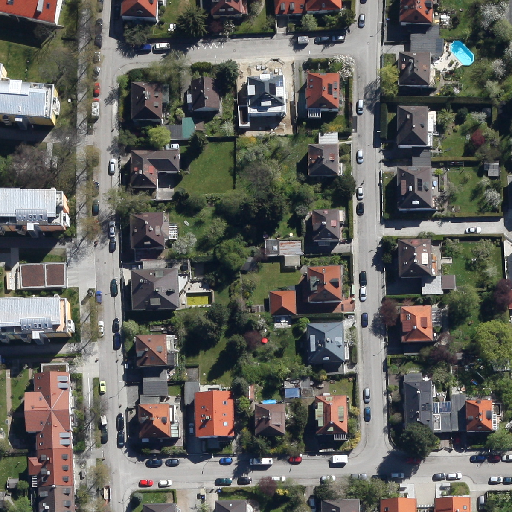
Referring expression: impervious surface